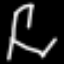
Label: chair